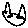
Label: cat